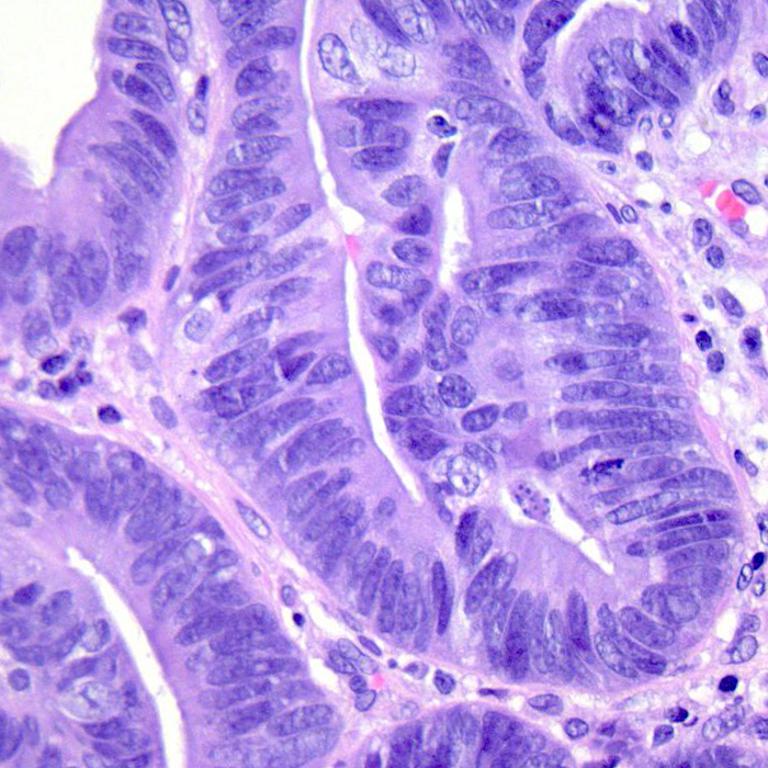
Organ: colon
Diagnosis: adenocarcinomas